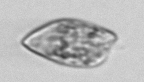
Label: Prorocentrum_dentatum